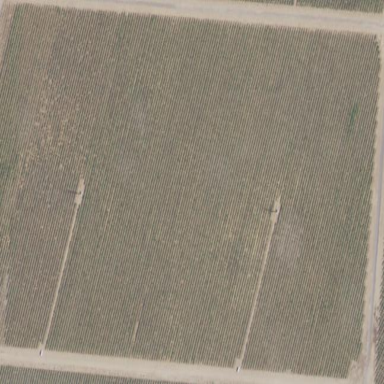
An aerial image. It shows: Vineyard with grape crops.